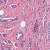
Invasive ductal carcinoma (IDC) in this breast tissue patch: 1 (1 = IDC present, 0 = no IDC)